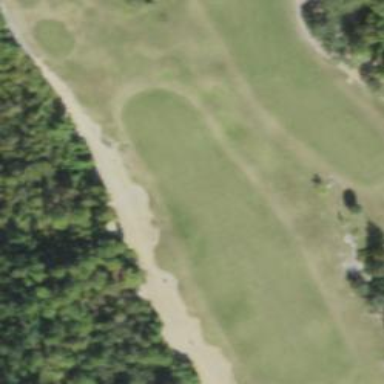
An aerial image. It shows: Golf bunker filled with sandy terrain.